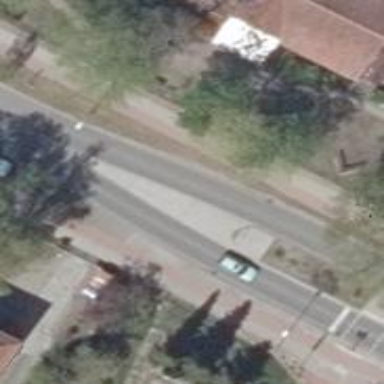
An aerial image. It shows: Secondary road with asphalt surface. There is cycle track on the right side of the road.